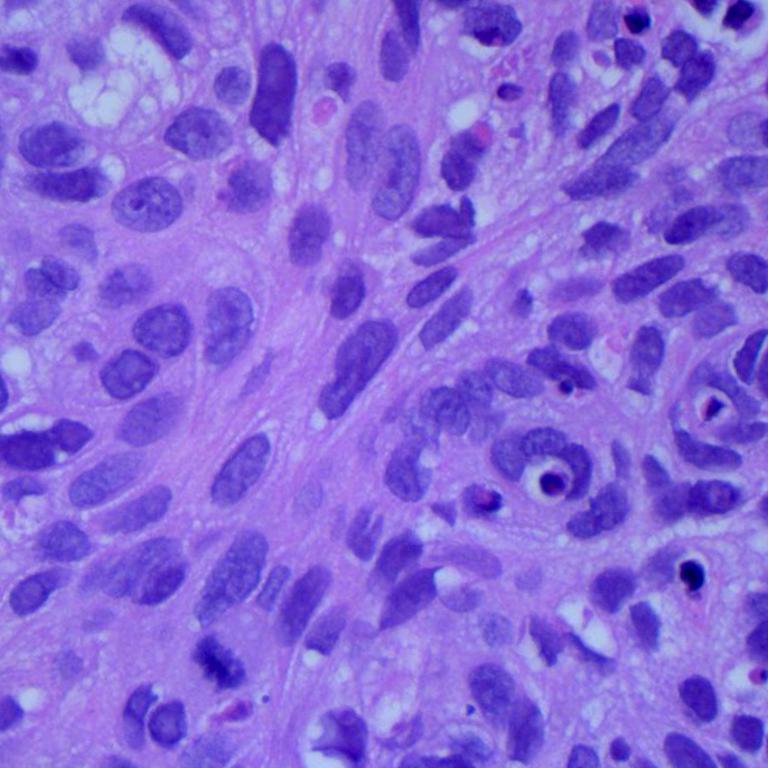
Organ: lung
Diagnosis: squamous carcinomas